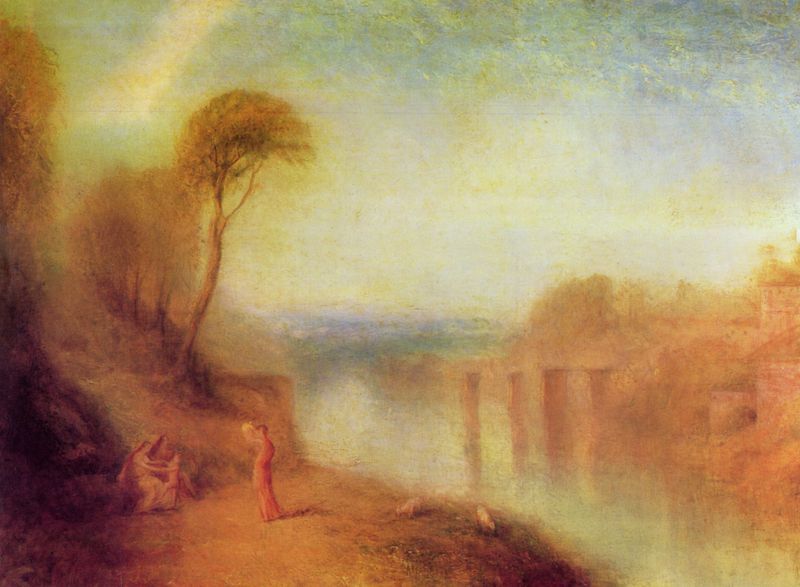
Titel: Landschaft: Frau mit Tamburin
Künstler: William Turner
Institution: Mrs M. D. Fergusson
Schlagwörter: baum, blau, dunkel, gemälde, himmel, mann, schatten, wasser, wolken, aquarell, badende, bäume, fluss, frauen, gelb, grün, impressionismus, landschaft, menschen, sand, see, stadt, ufer, braun, damen, frau, hell, kleid, kleider, licht, männer, orange, pastell, pfeiler, strasse, weiss, ausblick, haus, rot, tiere, weg, leute, malerei, tanz, steine, öl, ferne, horizont, häuser, hügel, natur, spiegelung, weite, brücke, sonne, boden, familie, kind, mutter, person, england, hase, krug, strand, warm, nebel, tag, landschaftsmalerei, vergilbt, idylle, figuren, romantik, ölgemälde, luft, staffage, turner, schimmer, spiel, ruine, schaf, antike, flusslandschaft, ruinen, widerspiegelung, schein, verschwommen, begegnung, spiegelungen, atmosphäre, sfumato, schaten, weich, wegelagerer, schafe, weitblick, william, eingehüllt, william turner, uferweg, 19. jahrhundert